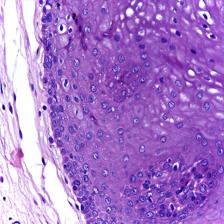
Diagnosis: Normal